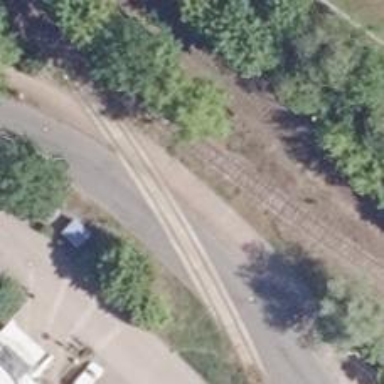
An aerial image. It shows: Railway level crossing.